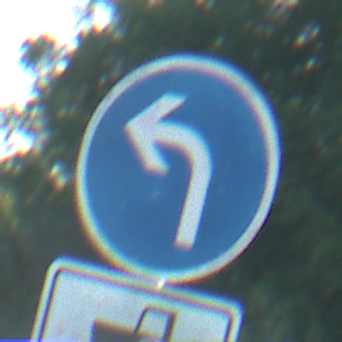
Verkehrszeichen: VorgeschriebeneFahrtrichtungLinks
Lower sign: MehrspurigeFahrzeugeFrei8
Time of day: MorningAfternoon
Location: Outdoor (RoadRail)
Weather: Clear
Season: NotSpecified
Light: Natural